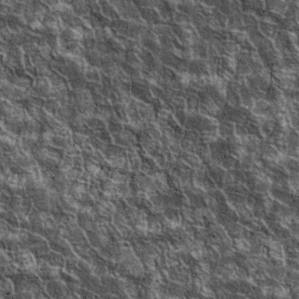
Label: non_frost